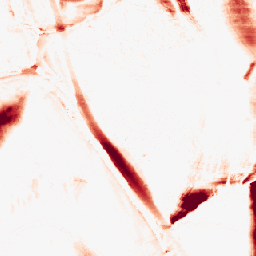
Category: morphological
Decomposition family: morphological_ellipse
Decomposition parameters: operation: opening
width: 10
height: 50
Upsampling method: nearest
Upsampling parameters: scale: 8
Upsampling scale: 8